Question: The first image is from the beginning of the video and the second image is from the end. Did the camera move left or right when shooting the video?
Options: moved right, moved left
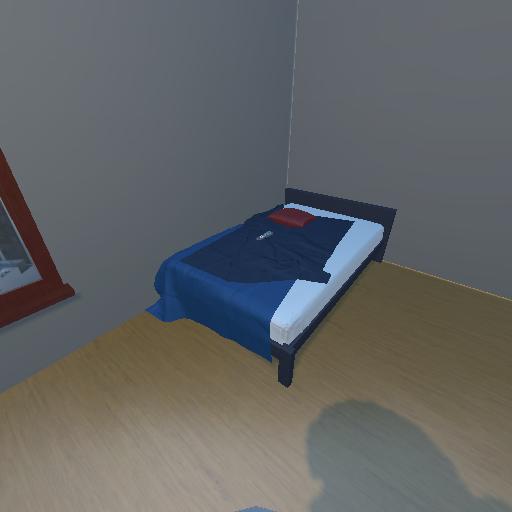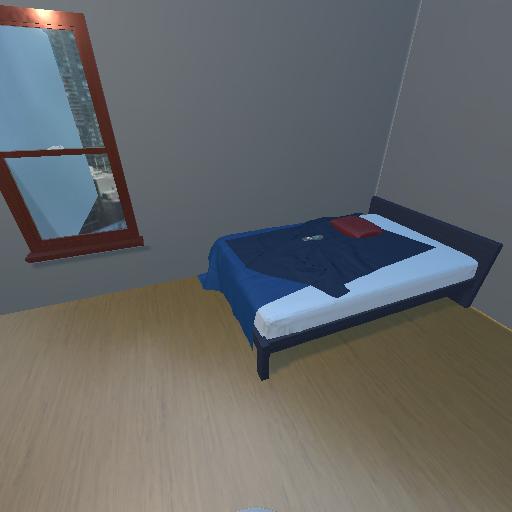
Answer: moved right